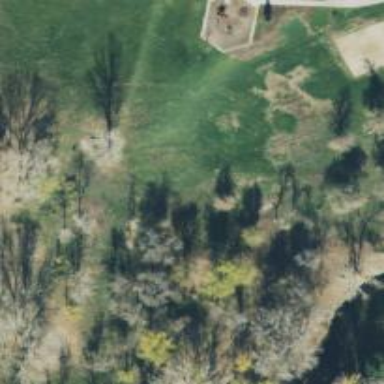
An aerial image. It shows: Disc golf hole.